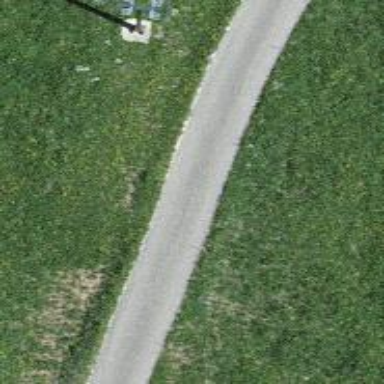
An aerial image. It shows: Unclassified asphalt road with grade2 track type.